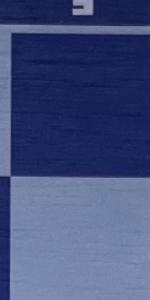
Label: Empty